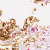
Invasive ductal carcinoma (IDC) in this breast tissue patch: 0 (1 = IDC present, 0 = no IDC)